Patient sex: M
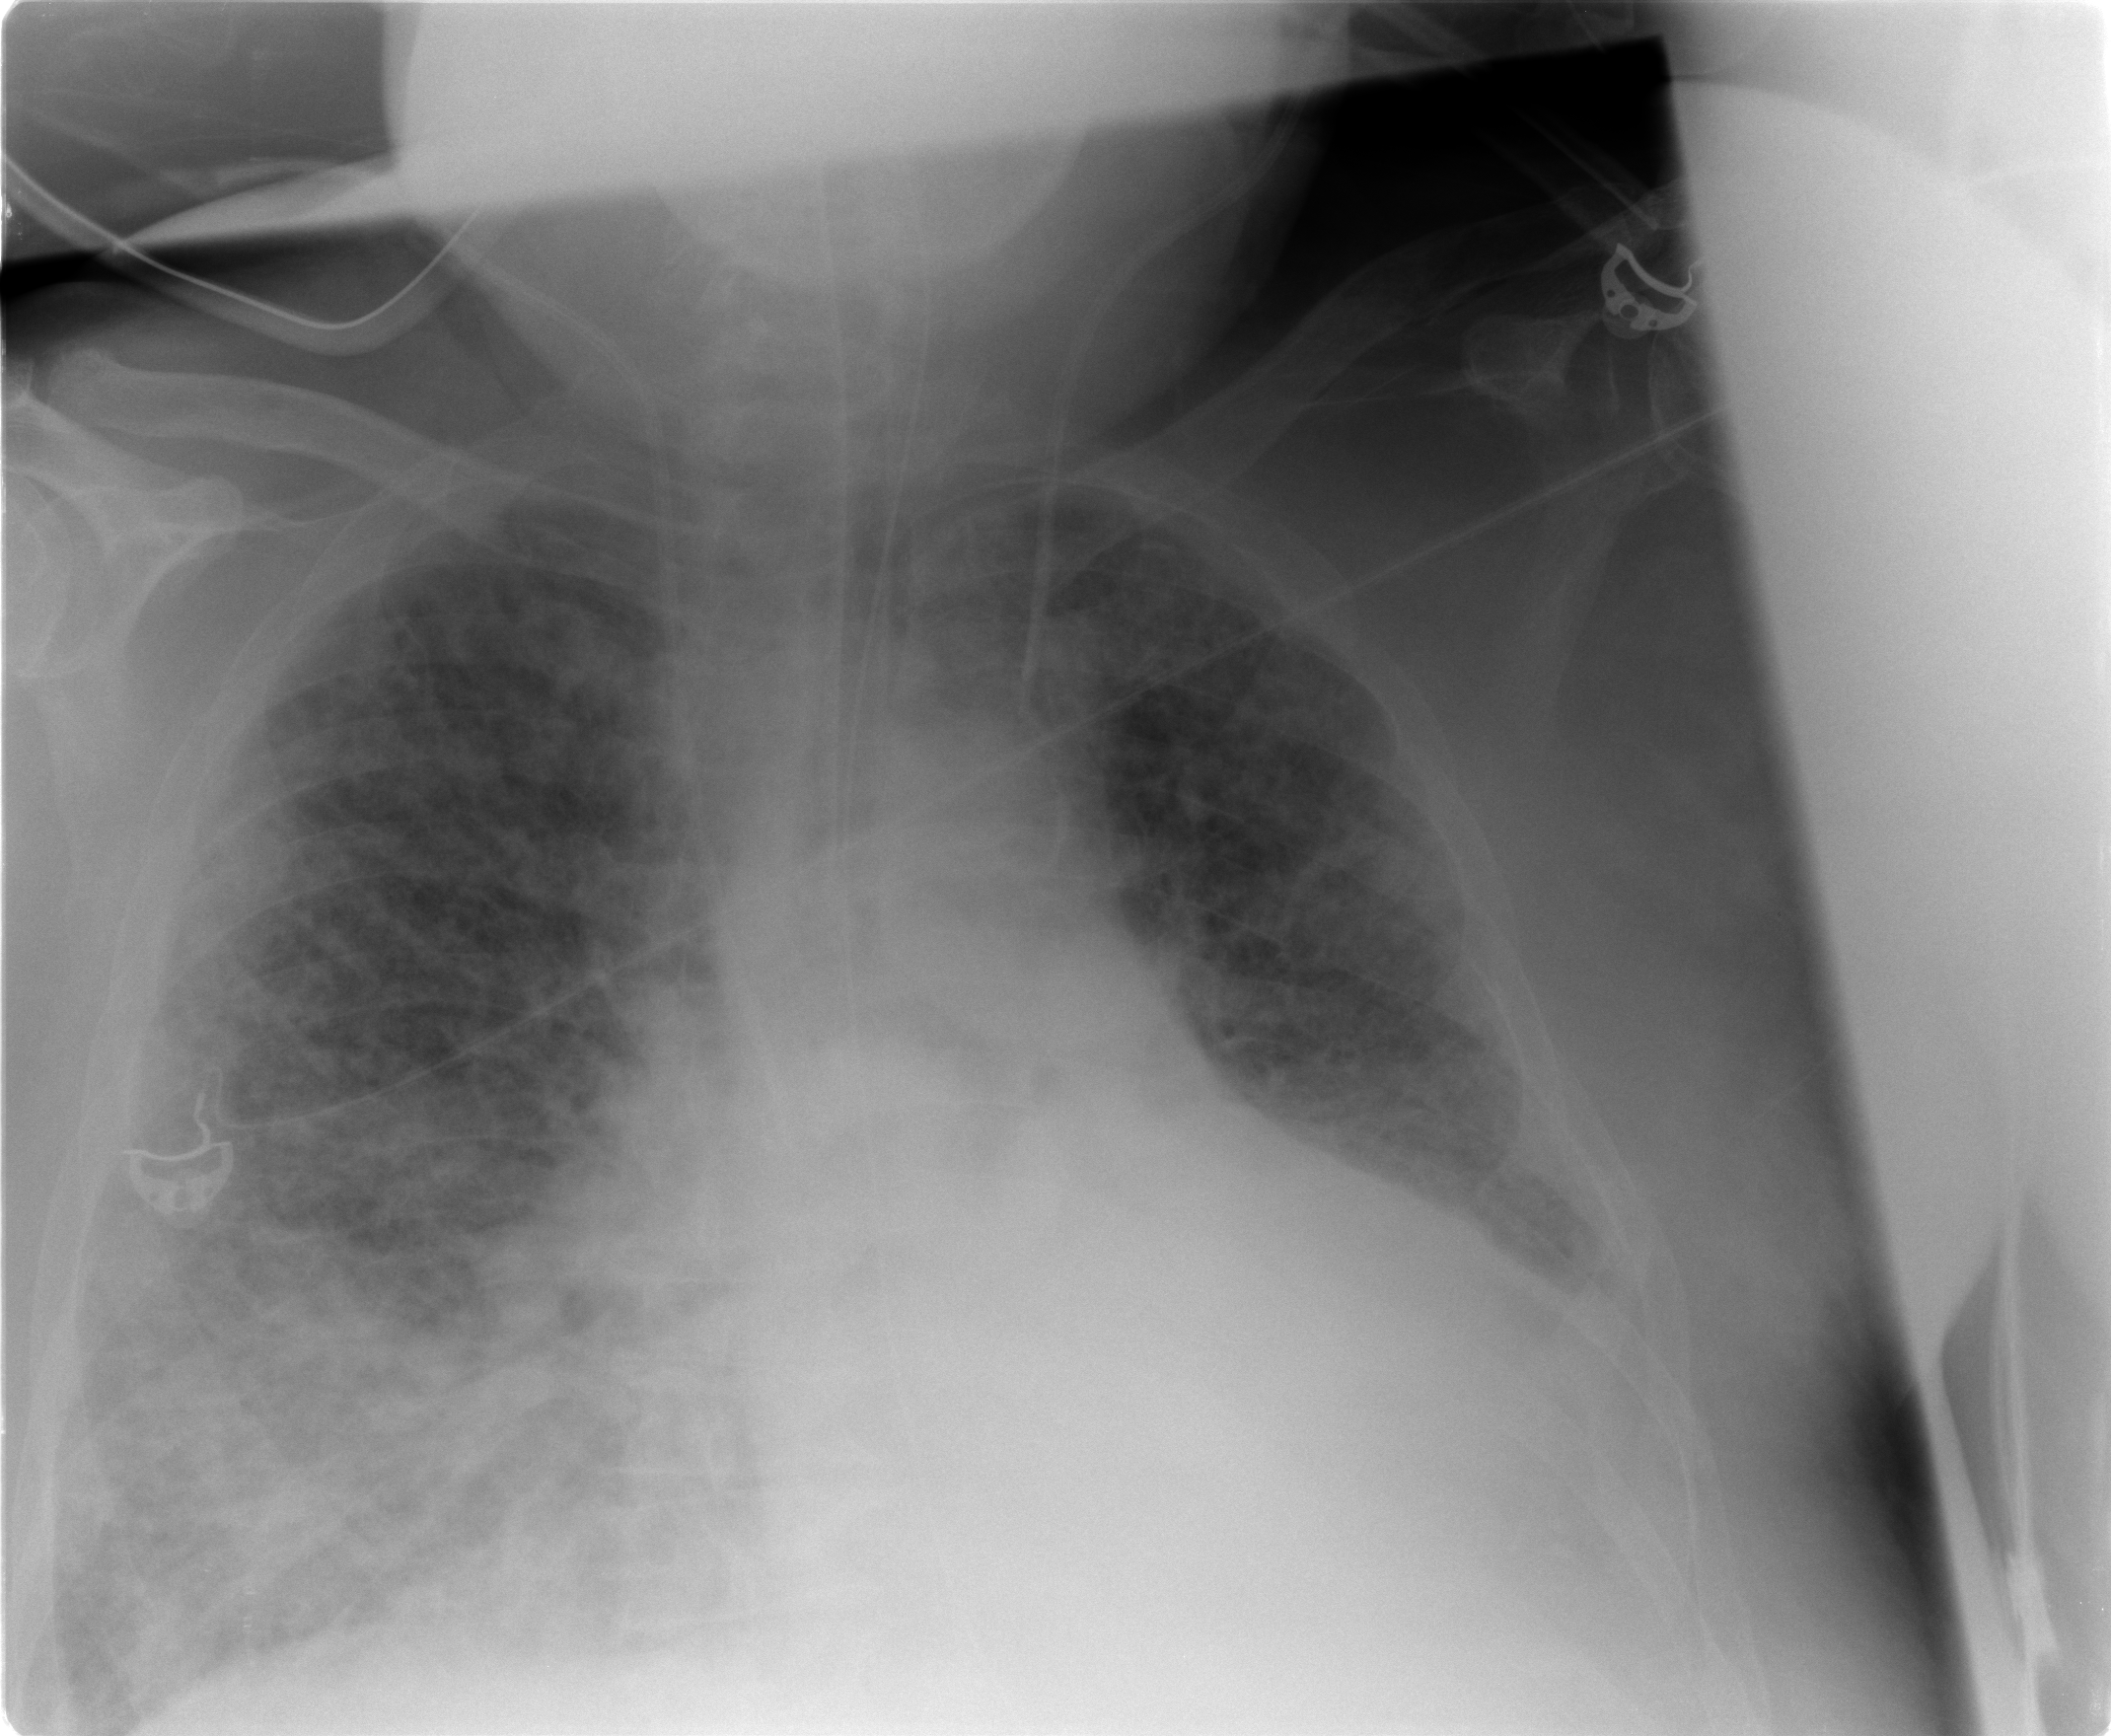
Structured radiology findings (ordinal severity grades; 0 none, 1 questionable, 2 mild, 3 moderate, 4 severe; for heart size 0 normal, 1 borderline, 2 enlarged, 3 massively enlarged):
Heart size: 2
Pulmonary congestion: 3
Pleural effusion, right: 1
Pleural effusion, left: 2
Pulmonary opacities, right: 3
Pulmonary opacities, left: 3
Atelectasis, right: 3
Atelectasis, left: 3